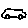
Label: car